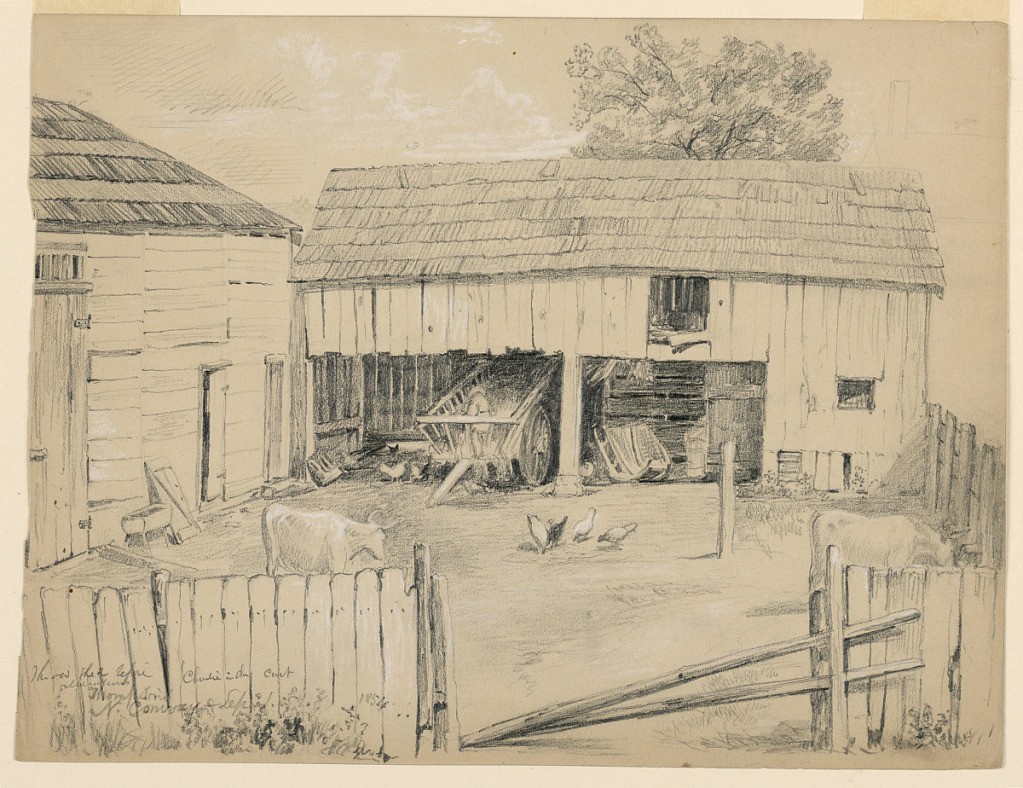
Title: Thompson's Farm in North Conway, New Hampshire
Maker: Daniel Huntington, American, 1816–1906
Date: September 1, 1854
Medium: Graphite, white chalk, black crayon on paper
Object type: Drawing
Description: Barnyard with chickens and cattle. Sheds at left and at rear, and a fence in the foreground. Figure in a haywagon at center.